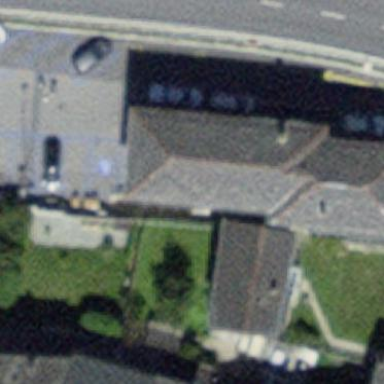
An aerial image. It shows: Restaurant building.